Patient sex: F
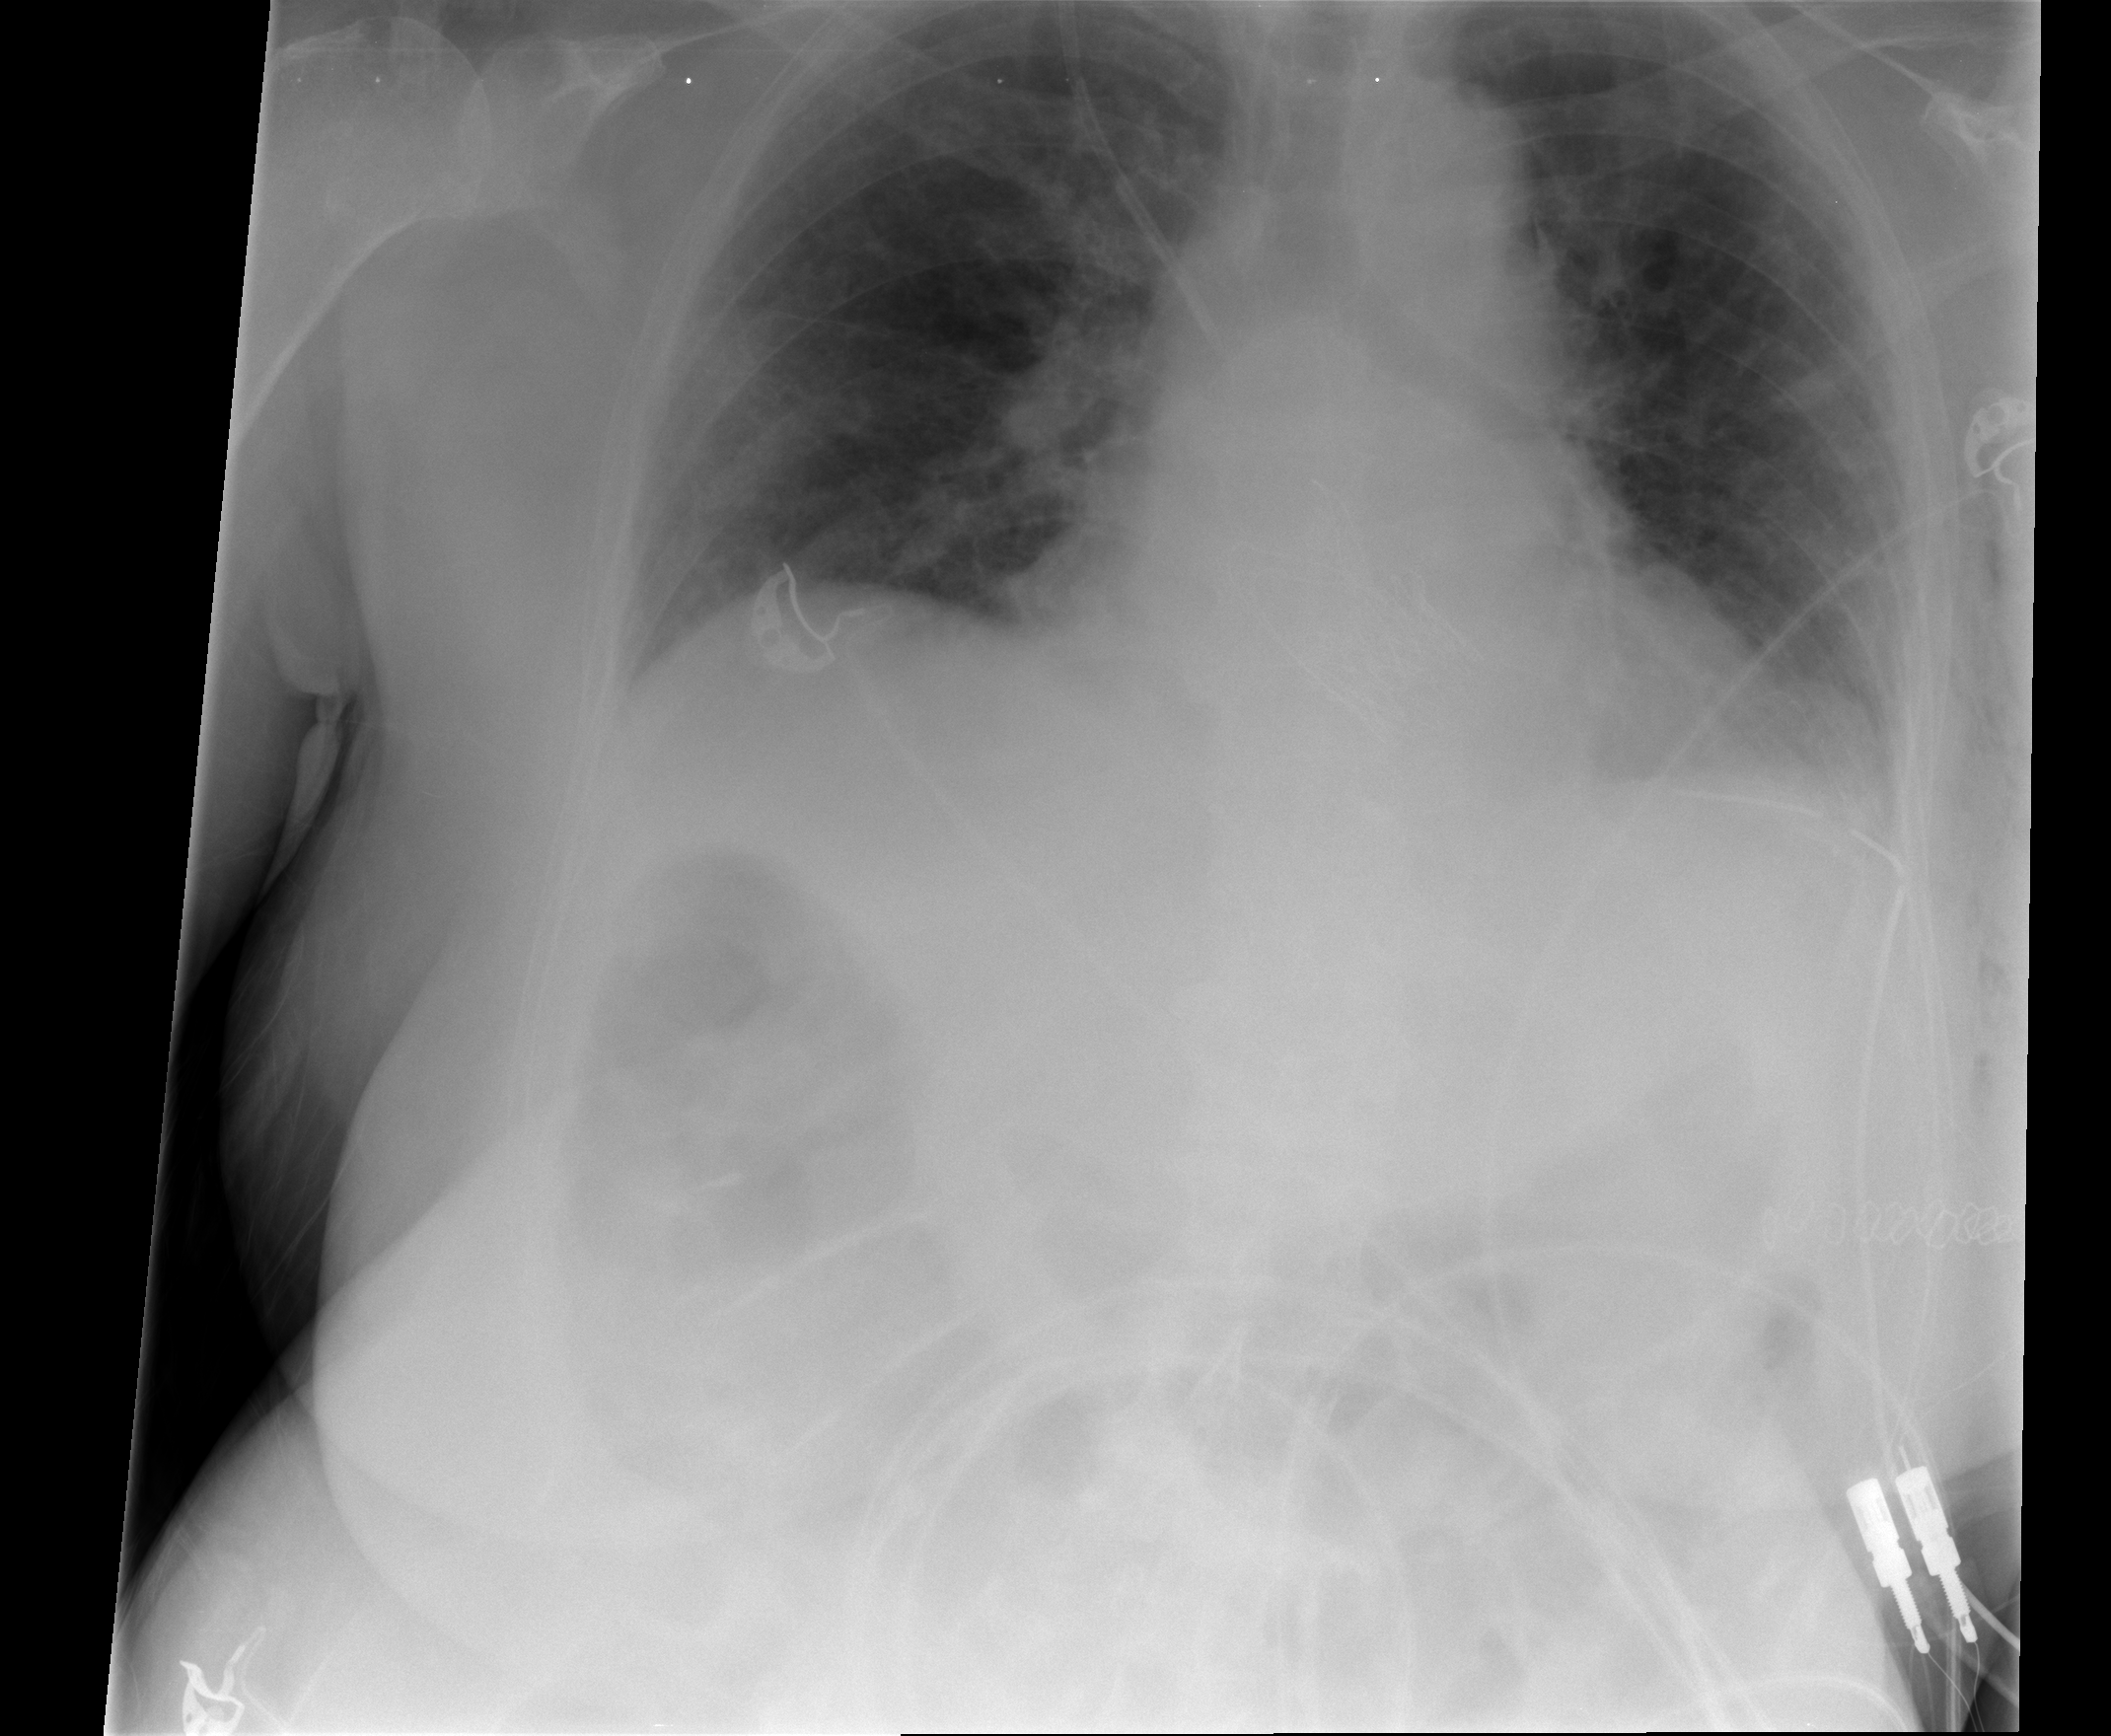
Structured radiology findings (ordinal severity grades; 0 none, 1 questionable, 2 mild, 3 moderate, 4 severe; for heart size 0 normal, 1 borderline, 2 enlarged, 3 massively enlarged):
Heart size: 2
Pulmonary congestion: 1
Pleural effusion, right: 0
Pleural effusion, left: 0
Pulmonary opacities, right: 0
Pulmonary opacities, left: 0
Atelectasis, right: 0
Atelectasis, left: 1